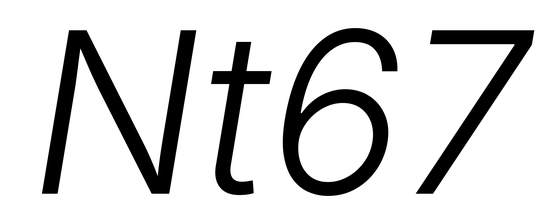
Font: Inter-Italic_Light_Italic